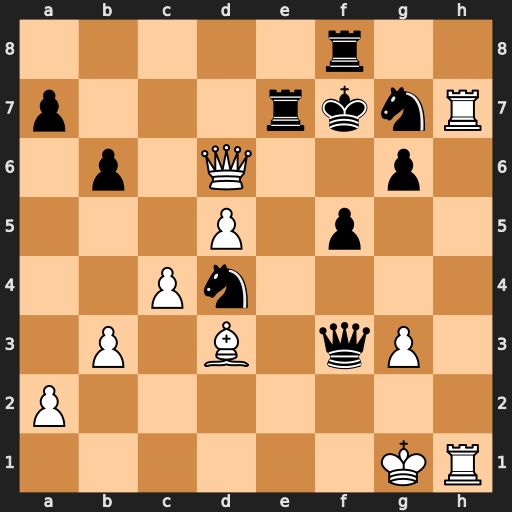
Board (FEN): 5r2/p3rknR/1p1Q2p1/3P1p2/2Pn4/1P1B1qP1/P7/6KR
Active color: w
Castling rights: -
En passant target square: -
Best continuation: Rxg7+ Kxg7 Qxe7+ Rf7 Qe5+